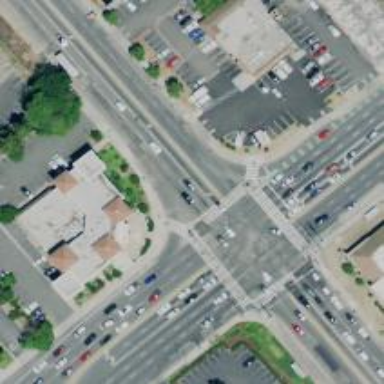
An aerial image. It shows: Traffic island located on footway.